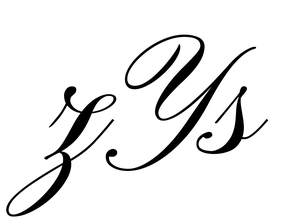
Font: PinyonScript-Regular